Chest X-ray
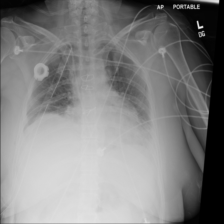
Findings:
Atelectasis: positive
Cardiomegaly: negative
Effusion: negative
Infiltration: negative
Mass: negative
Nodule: negative
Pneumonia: negative
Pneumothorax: negative
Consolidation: negative
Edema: negative
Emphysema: negative
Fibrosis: negative
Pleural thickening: negative
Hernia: negative